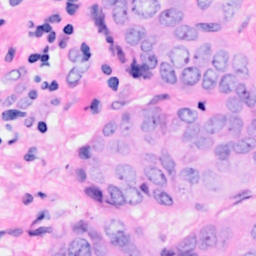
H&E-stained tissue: Breast